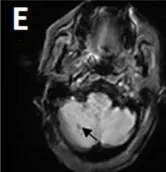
T2 gradient echo shows a small hypointense focus in the right cerebellum indicating a small hemorrhagic transformation (arrow).
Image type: radiology (mri)